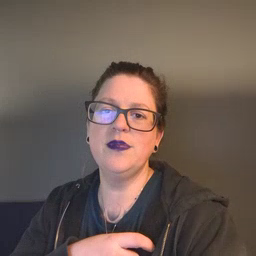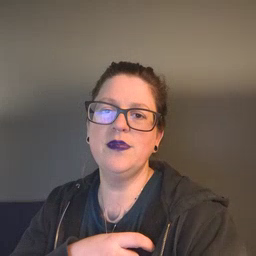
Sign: tooth